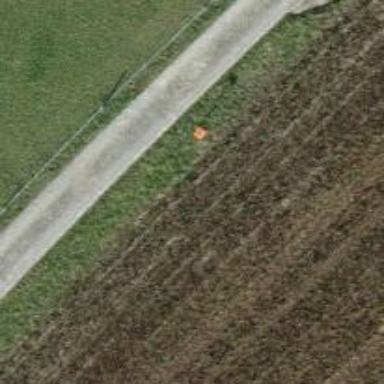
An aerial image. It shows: Aerial marker on support pole.